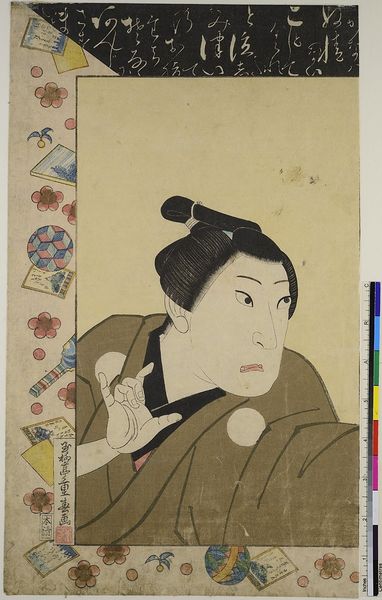
Titel: Der Schauspieler Ichikawa Danzo als Hisamatsu
Künstler: Ry&#x16B;sai Shigeharu
Standort: Hamburg
Institution: Museum für Kunst und Gewerbe Hamburg
Schlagwörter: hand, mann, gelb, blick, böse, gesicht, theater, brustbild, holzschnitt, japan, zopf, dreiviertelansicht, druckgraphik, druckgrafik, zeit, schauspieler, farbholzschnitt, schauspielerin, kabuki, edo, reproduktionen, druckerzeugnisse, theateraufführung, azopf, rqahmen